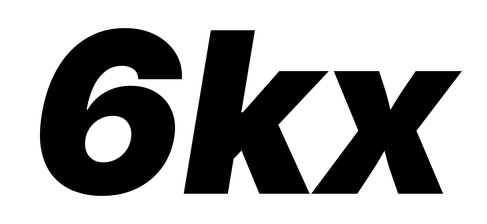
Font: Inter-Italic_Black_Italic